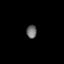
Tissue: prostate
Cell type: T cells
Senescence score: 0.3504
Nuclear area (px): 128
Mean DAPI intensity: 112.1875